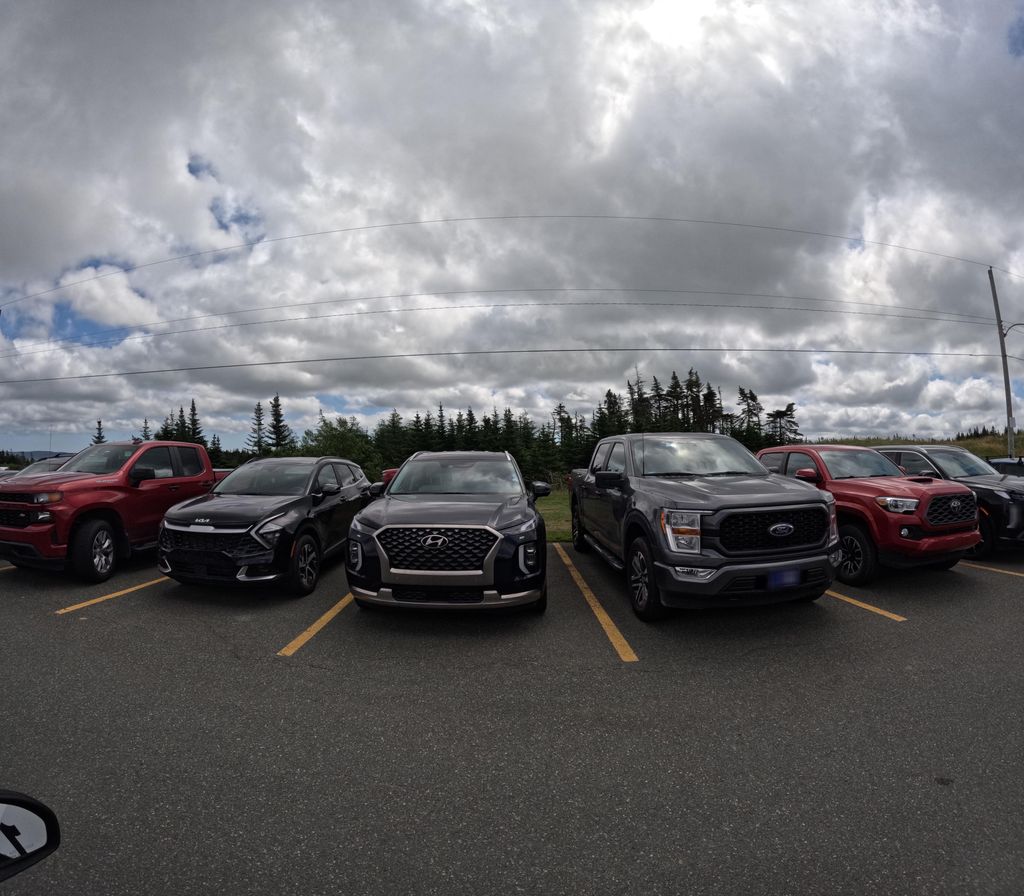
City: st_johns